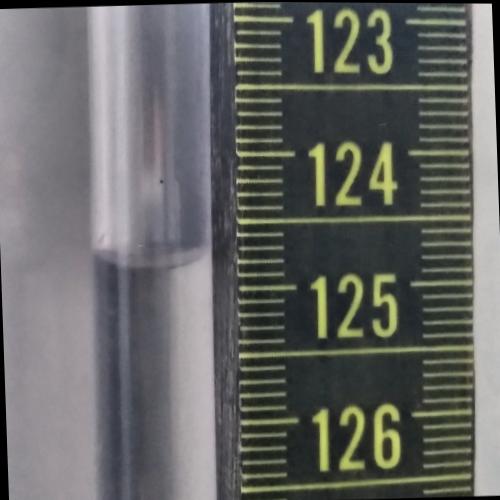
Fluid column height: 124.8 cm